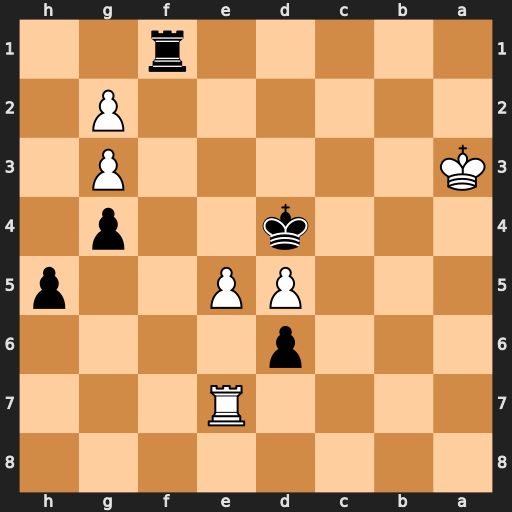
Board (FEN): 8/4R3/3p4/3PP2p/3k2p1/K5P1/6P1/5r2
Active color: b
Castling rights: -
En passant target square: -
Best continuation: dxe5 d6 Rf6